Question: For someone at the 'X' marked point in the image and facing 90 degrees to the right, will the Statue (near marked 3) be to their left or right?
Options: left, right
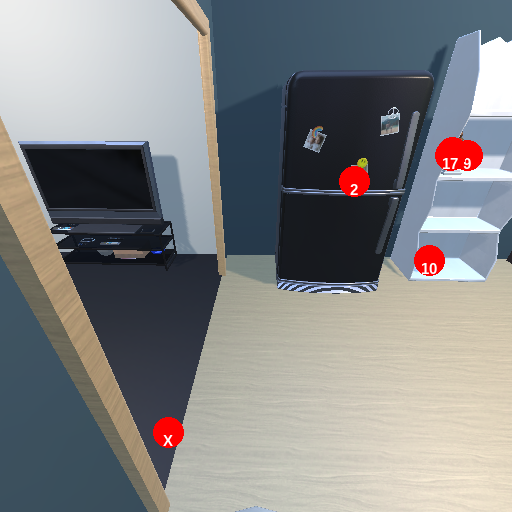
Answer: left